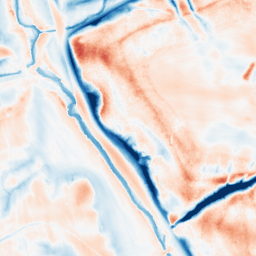
Category: trend_removal
Decomposition family: local_polynomial
Decomposition parameters: window_size: 31
degree: 1
Upsampling method: quadratic
Upsampling parameters: scale: 2
Upsampling scale: 2